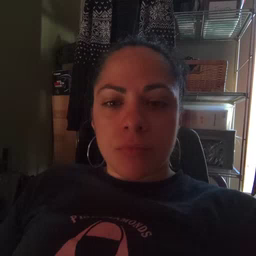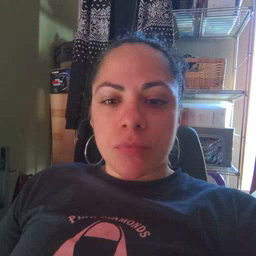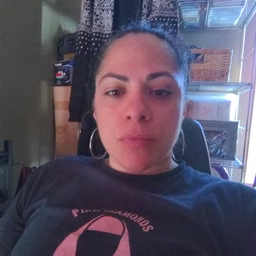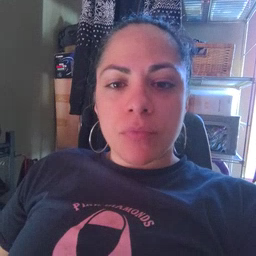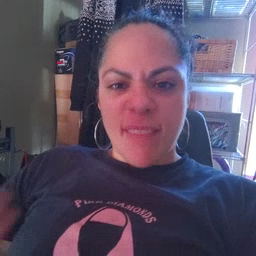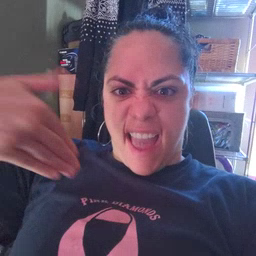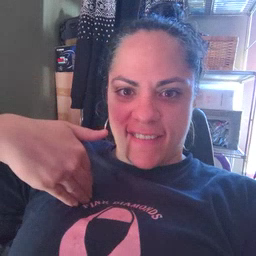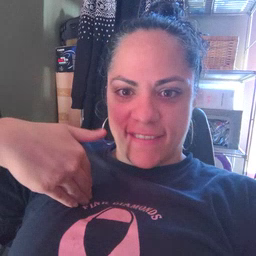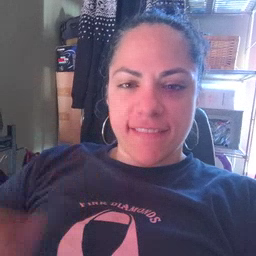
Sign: have